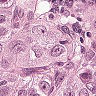
Metastatic tissue present: yes